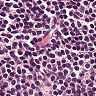
Metastatic tissue present: no